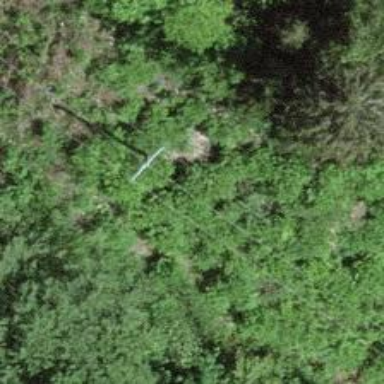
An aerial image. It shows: Minor power line with three cables.